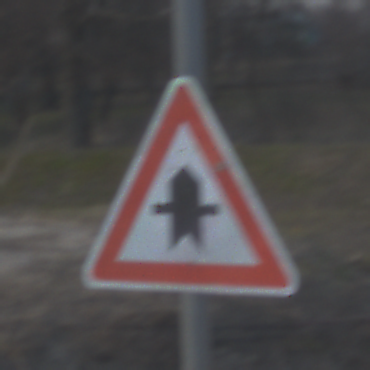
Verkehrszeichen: Vorfahrt
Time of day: SunriseSunset
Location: Outdoor (Suburban)
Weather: PartlyCloudy
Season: Winter
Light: Natural